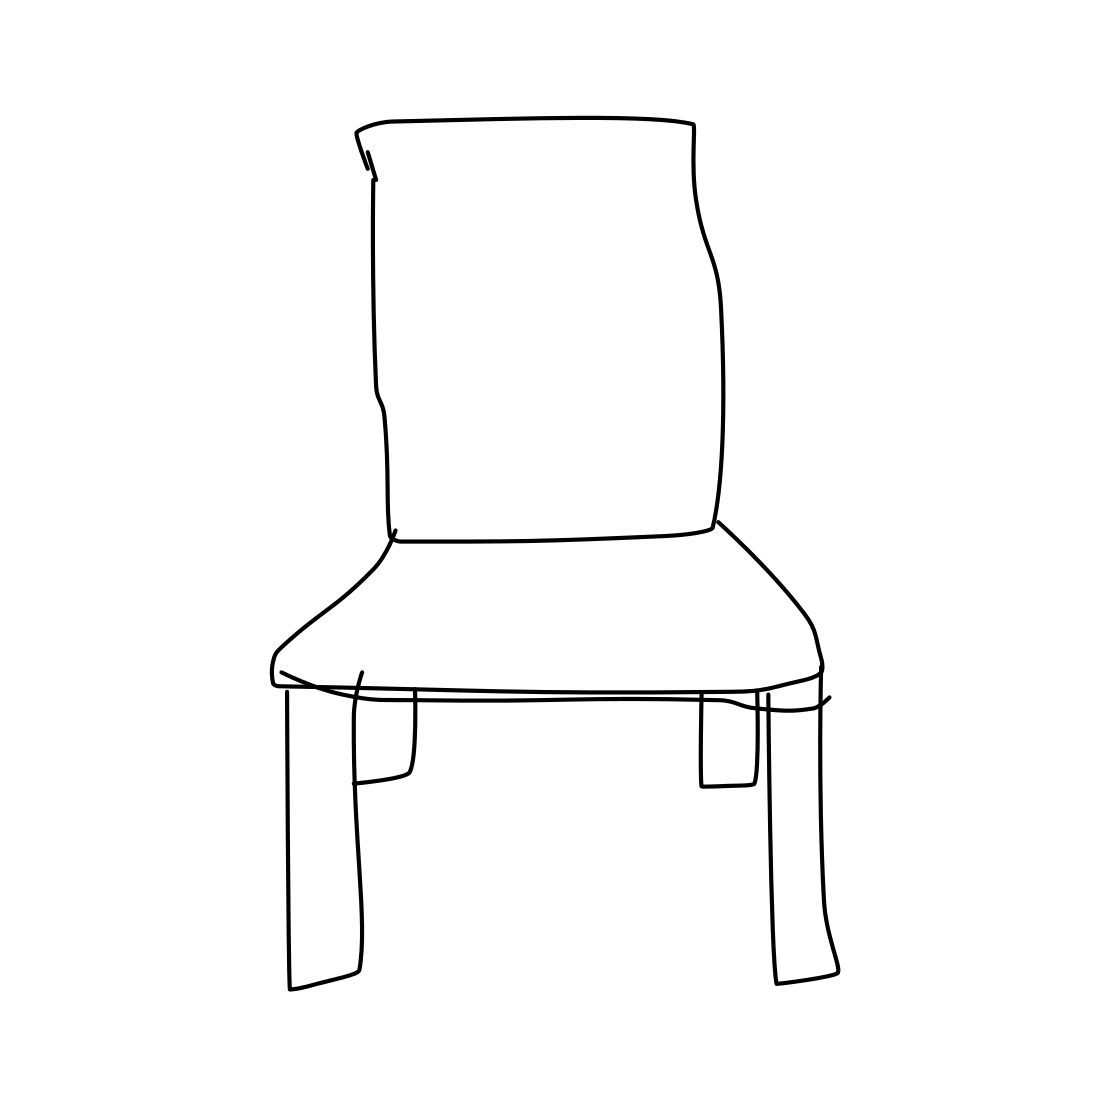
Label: chair